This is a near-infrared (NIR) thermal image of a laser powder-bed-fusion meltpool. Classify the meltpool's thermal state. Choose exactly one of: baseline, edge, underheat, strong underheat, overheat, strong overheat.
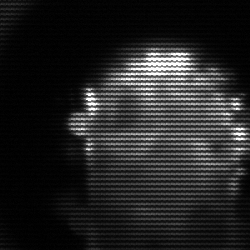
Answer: baseline